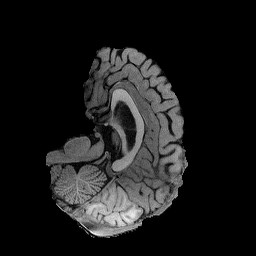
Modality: T1w
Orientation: axial